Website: macys
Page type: customer-info-address
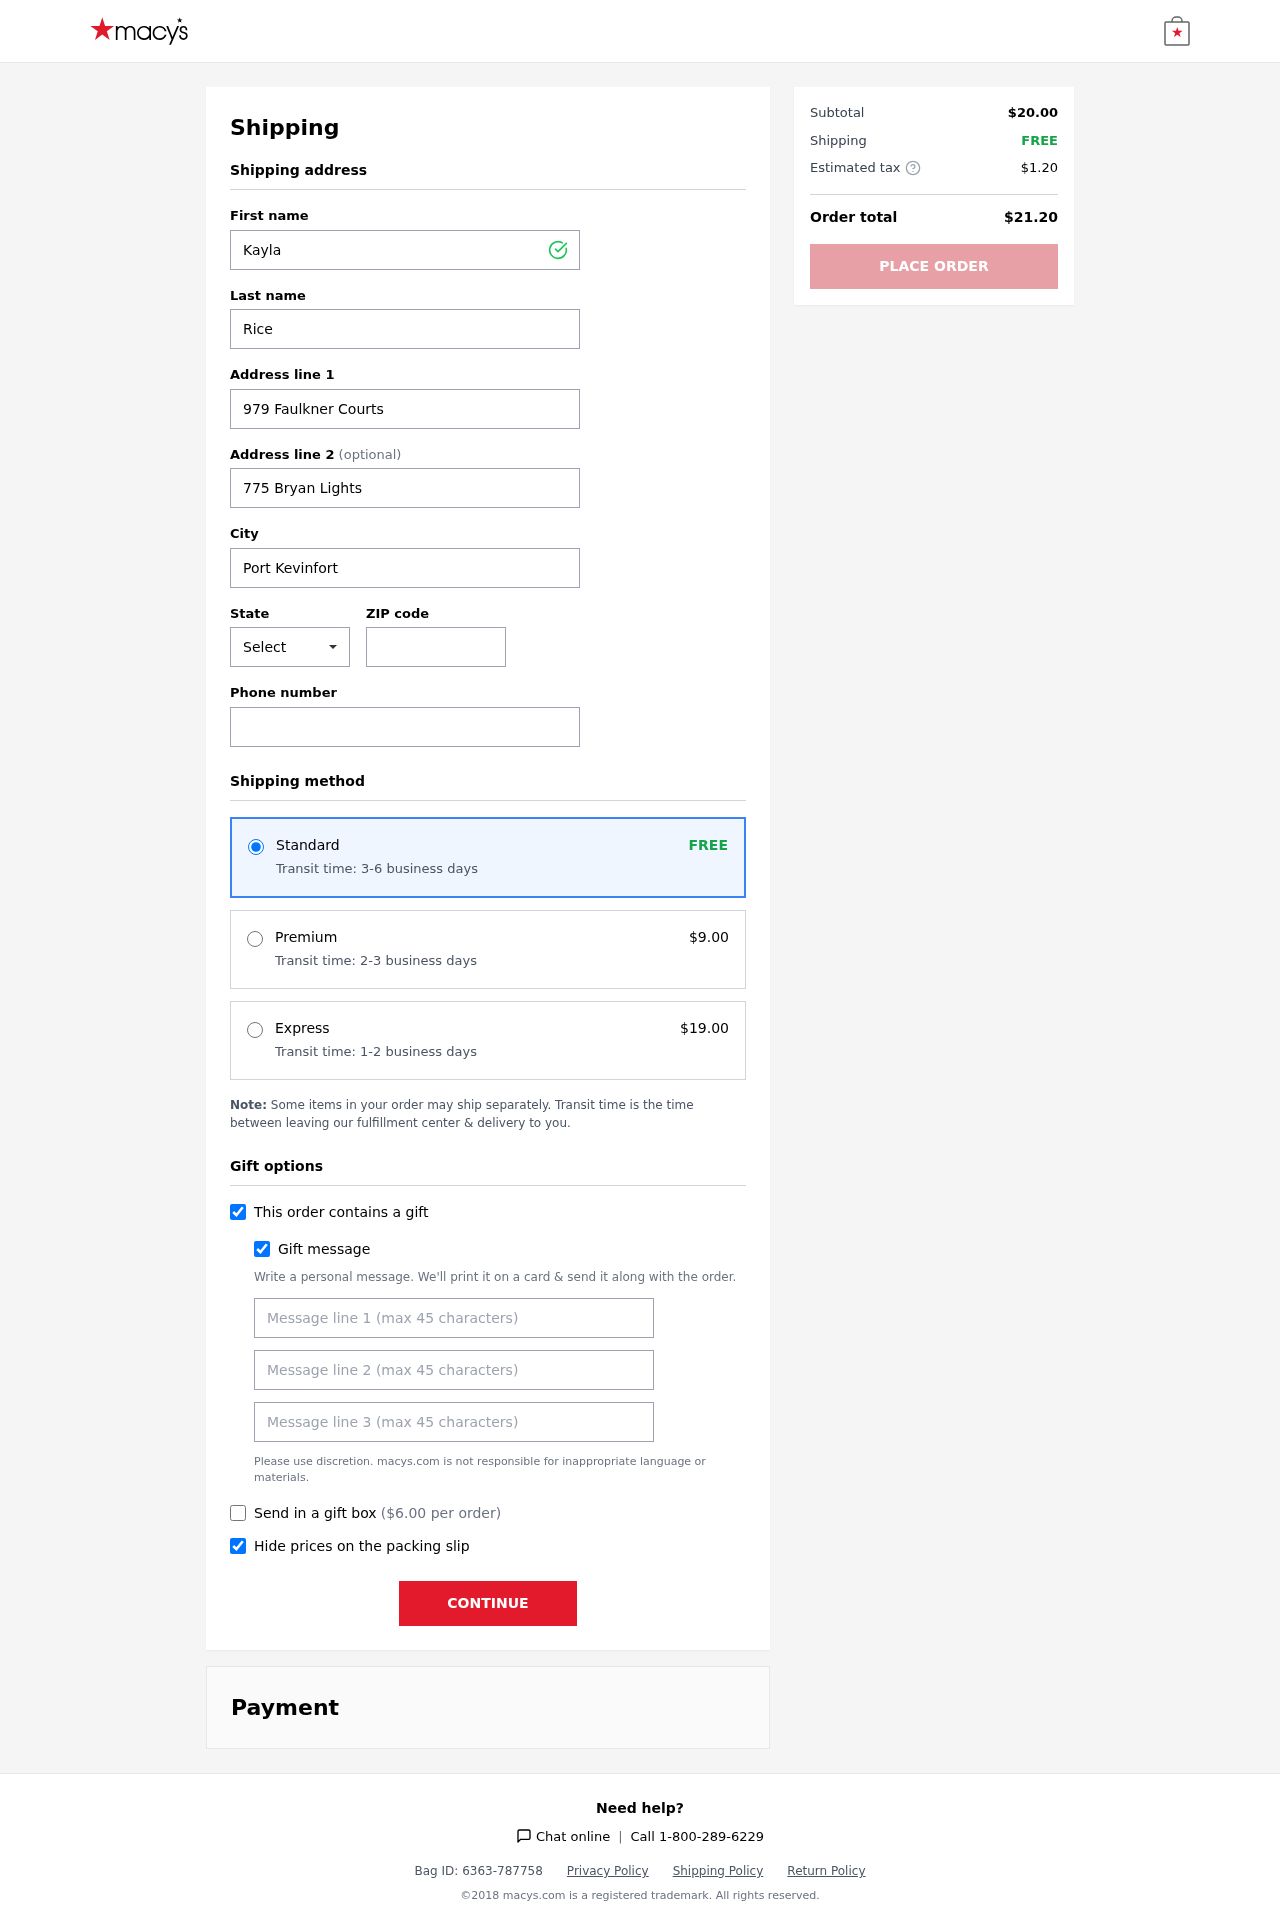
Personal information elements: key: PII_CITY
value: Port Kevinfort
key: PII_FIRSTNAME
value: Kayla
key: PII_GIFT_MESSAGE
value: Hey Tracy! I found this delicious orange mango juice that totally made me think of you—it’s perfect for brightening up any day. Enjoy every refreshing sip!  Kayla
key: PII_LASTNAME
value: Rice
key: PII_PHONE
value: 6482120494
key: PII_POSTCODE
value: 95352
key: PII_STATE_ABBR
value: CO
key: PII_STREET
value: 979 Faulkner Courts
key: PII_STREET2
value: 775 Bryan Lights
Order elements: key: ORDER_SHIPPING_STANDARD
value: FREE
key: ORDER_SHIPPING_STANDARD_TIME
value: Transit time: 3-6 business days
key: ORDER_SHIPPING_PREMIUM
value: $9.00
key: ORDER_SHIPPING_PREMIUM_TIME
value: Transit time: 2-3 business days
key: ORDER_SHIPPING_EXPRESS
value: $19.00
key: ORDER_SHIPPING_EXPRESS_TIME
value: Transit time: 1-2 business days
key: ORDER_GIFT_BOX_FEE
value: $6.00
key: ORDER_SUBTOTAL
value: $20.00
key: ORDER_SHIPPING_COST
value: FREE
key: ORDER_TAX
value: $1.20
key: ORDER_TOTAL
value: $21.20